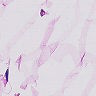
Metastatic tissue present: no